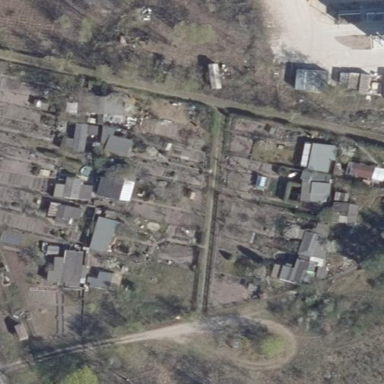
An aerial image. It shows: Area designated for allotments.